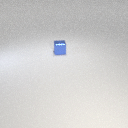
small blue metal cube